Question: Please provide a solution to arrange two EditView controls same horizontal position. How to left align EditView of Port with EditView of IP Address. Also providing screen shot of current view

please find current layout code
'''
<?xml version="1.0" encoding="utf-8"?>
<RelativeLayout xmlns:android="http://schemas.android.com/apk/res/android"
android:layout_width="fill_parent"
android:layout_height="210dip"
android:layout_marginTop="10dip"
android:background="#DDDDDD"
>
<TextView
android:id="@+id/head"
android:text="Connection Settings"
android:layout_width="wrap_content"
android:layout_height="wrap_content"
android:layout_centerHorizontal="true"
android:textColor="#0000ff"
android:textSize="10pt"
/>
<TextView
android:id="@+id/tv_ip"
android:layout_width="125dip"
android:layout_height="wrap_content"
android:textSize="10pt"
android:textColor="#444444"
android:layout_alignParentLeft="true"
android:layout_marginRight="9dip"
android:layout_marginTop="20dip"
android:layout_marginLeft="10dip"
android:layout_below="@id/head"
android:text="IP Address"/>
<EditText
android:id="@+id/et_ip"
android:layout_width="150dip"
android:layout_height="wrap_content"
android:background="@android:drawable/editbox_background"
android:layout_toRightOf="@id/tv_ip"
android:layout_alignTop="@id/tv_ip"/>
<TextView
android:id="@+id/tv_port"
android:layout_width="125dip"
android:layout_height="wrap_content"
android:textSize="10pt"
android:textColor="#444444"
android:layout_alignParentLeft="true"
android:layout_below="@id/tv_ip"
android:layout_marginRight="9dip"
android:layout_marginTop="15dip"
android:layout_marginLeft="10dip"
android:text="Port"/>
<EditText
android:id="@+id/et_port"
android:layout_width="150dip"
android:layout_height="wrap_content"
android:background="@android:drawable/editbox_background"
android:layout_toRightOf="@id/tv_port"
android:layout_alignTop="@id/tv_port"
android:layout_below="@id/et_ip"
android:layout_marginLeft="17dip"
/>
<Button
android:id="@+id/btn_Save"
android:layout_width="100dip"
android:layout_height="wrap_content"
android:layout_below="@id/et_port"
android:layout_alignParentLeft="true"
android:layout_marginTop="15dip"
android:layout_marginLeft="110dip"
android:text="Save" />
</RelativeLayout>
'''
thanks
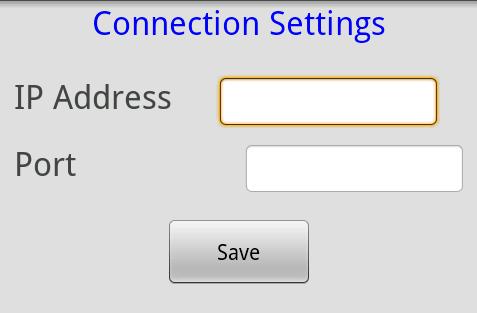
Answer: You just have to add 'android:layout_alignLeft="@+id/et_ip"' in the code of your 'EditText' .
Here is the corrected code:
'''
<?xml version="1.0" encoding="utf-8"?>
<RelativeLayout xmlns:android="http://schemas.android.com/apk/res/android"
android:layout_width="fill_parent"
android:layout_height="210dip"
android:layout_marginTop="10dip"
android:background="#DDDDDD" >
<TextView
android:id="@+id/head"
android:layout_width="wrap_content"
android:layout_height="wrap_content"
android:layout_centerHorizontal="true"
android:text="Connection Settings"
android:textColor="#0000ff"
android:textSize="10pt" />
<TextView
android:id="@+id/tv_ip"
android:layout_width="125dip"
android:layout_height="wrap_content"
android:layout_alignParentLeft="true"
android:layout_below="@id/head"
android:layout_marginLeft="10dip"
android:layout_marginRight="9dip"
android:layout_marginTop="20dip"
android:text="IP Address"
android:textColor="#444444"
android:textSize="10pt" />
<EditText
android:id="@+id/et_ip"
android:layout_width="150dip"
android:layout_height="wrap_content"
android:layout_alignTop="@id/tv_ip"
android:layout_toRightOf="@id/tv_ip"
android:background="@android:drawable/editbox_background" />
<TextView
android:id="@+id/tv_port"
android:layout_width="125dip"
android:layout_height="wrap_content"
android:layout_alignParentLeft="true"
android:layout_below="@id/tv_ip"
android:layout_marginLeft="10dip"
android:layout_marginRight="9dip"
android:layout_marginTop="15dip"
android:text="Port"
android:textColor="#444444"
android:textSize="10pt" />
<EditText
android:id="@+id/et_port"
android:layout_width="150dip"
android:layout_height="wrap_content"
android:layout_alignTop="@id/tv_port"
android:layout_below="@id/et_ip"
android:layout_toRightOf="@id/tv_port"
android:layout_alignLeft="@+id/et_ip"
android:background="@android:drawable/editbox_background" />
<Button
android:id="@+id/btn_Save"
android:layout_width="100dip"
android:layout_height="wrap_content"
android:layout_alignParentLeft="true"
android:layout_below="@id/et_port"
android:layout_marginLeft="110dip"
android:layout_marginTop="15dip"
android:text="Save" />
</RelativeLayout>
'''